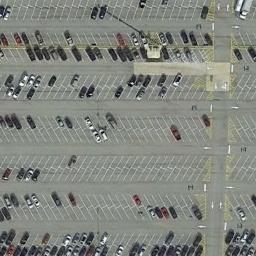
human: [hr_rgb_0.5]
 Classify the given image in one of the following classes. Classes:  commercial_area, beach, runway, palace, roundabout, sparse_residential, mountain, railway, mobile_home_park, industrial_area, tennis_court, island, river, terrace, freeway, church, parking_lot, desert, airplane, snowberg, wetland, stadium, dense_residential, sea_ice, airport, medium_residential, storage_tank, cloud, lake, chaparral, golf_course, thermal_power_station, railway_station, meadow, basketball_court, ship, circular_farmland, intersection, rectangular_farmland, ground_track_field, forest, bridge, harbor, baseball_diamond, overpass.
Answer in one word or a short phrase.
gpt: parking_lot